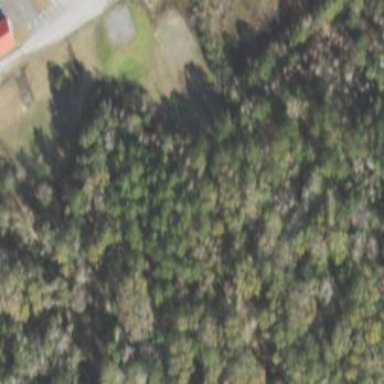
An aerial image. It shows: Mixed leaf woodland.